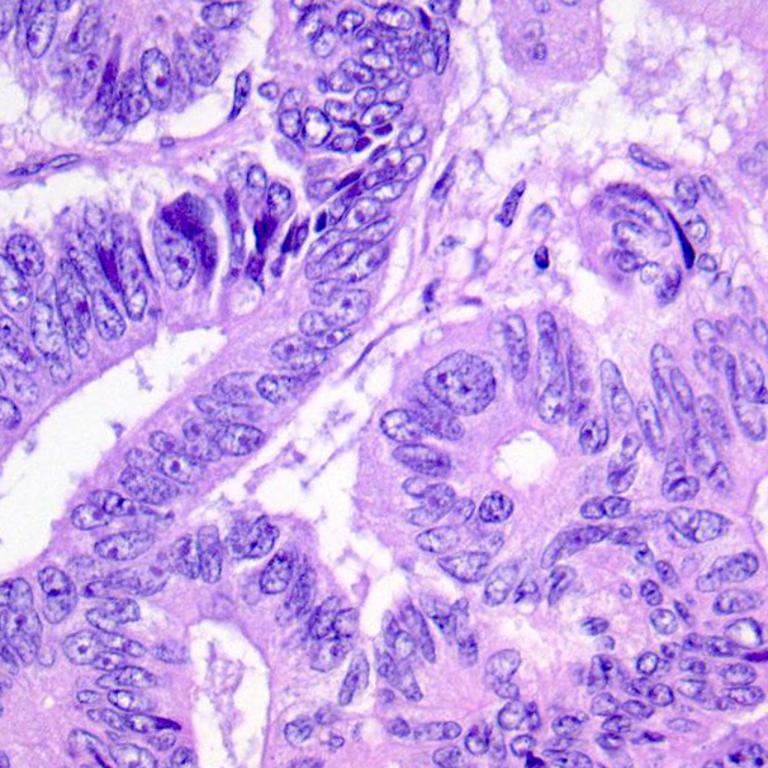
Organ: colon
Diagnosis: adenocarcinomas